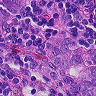
Metastatic tissue present: yes